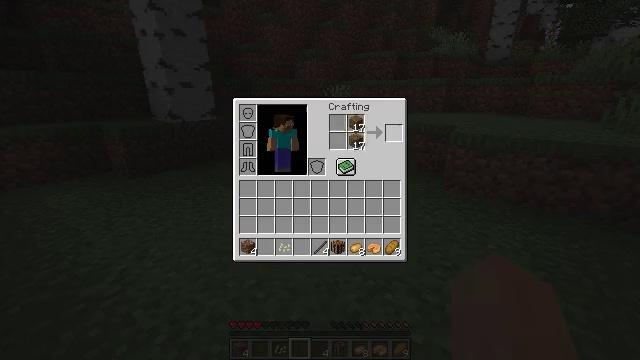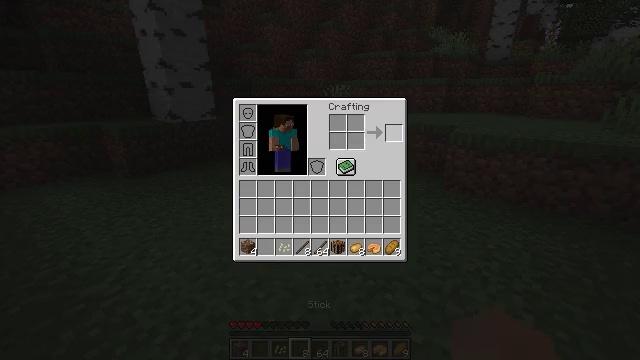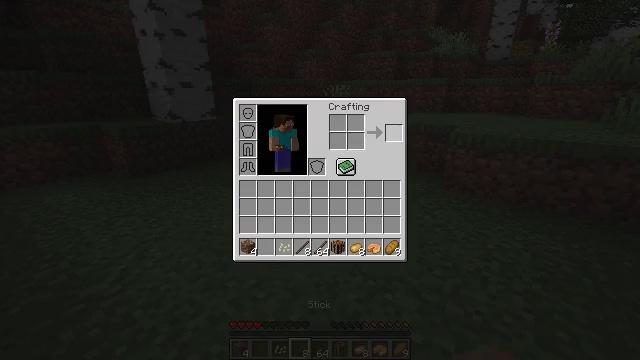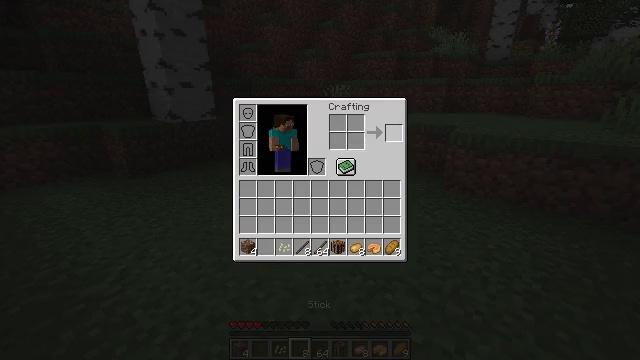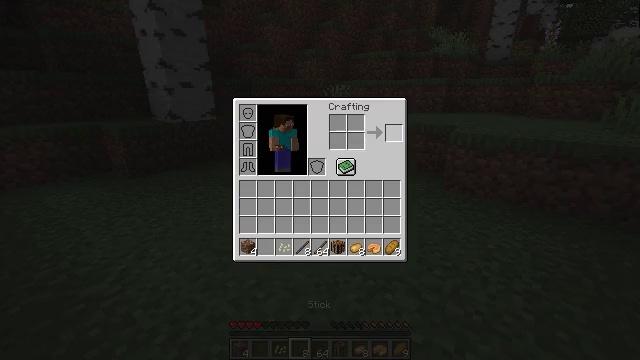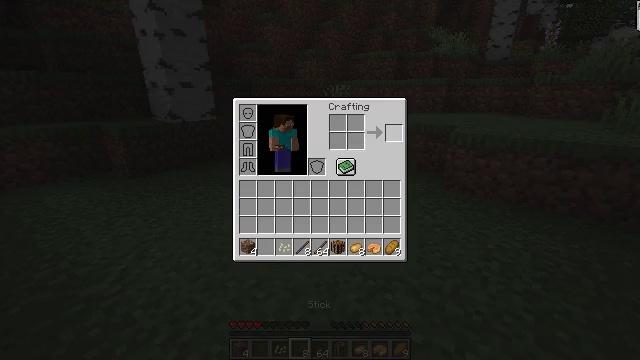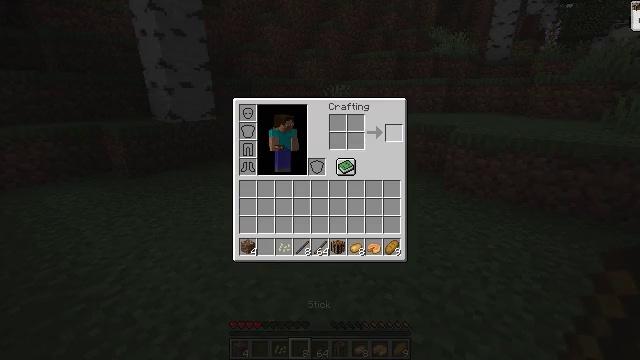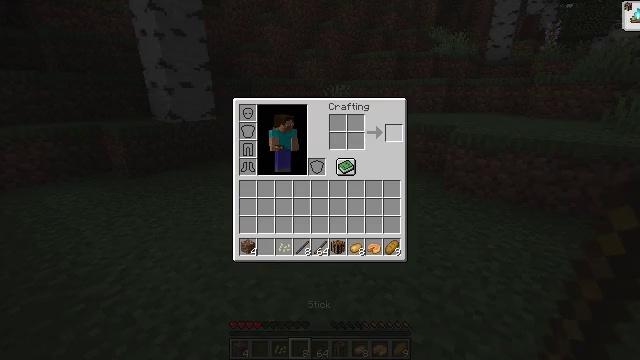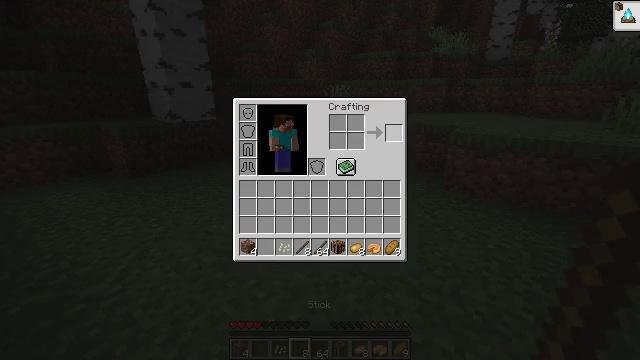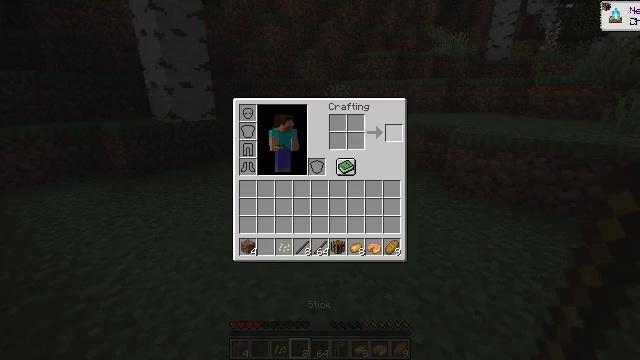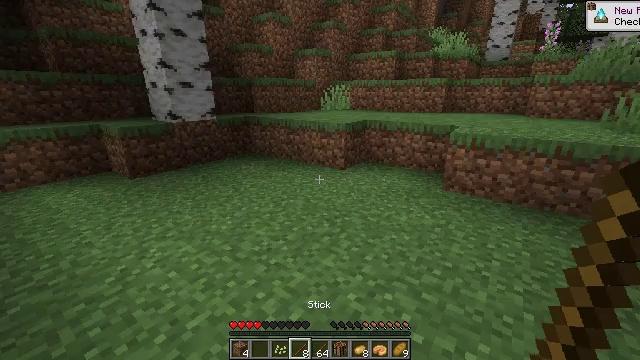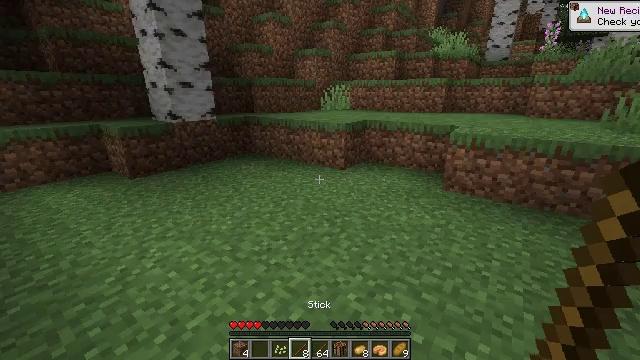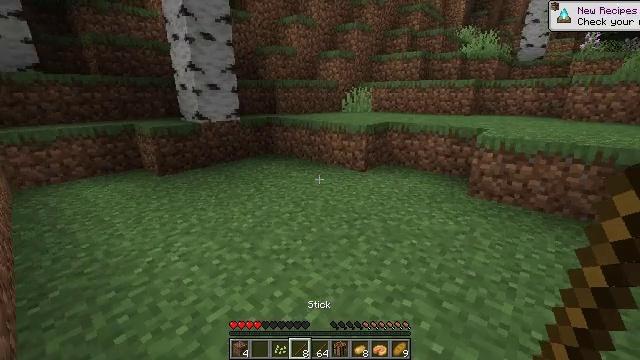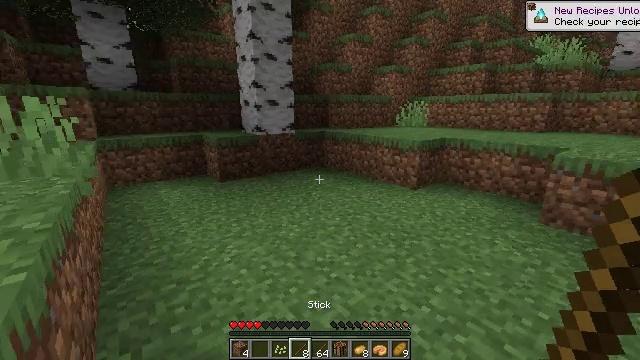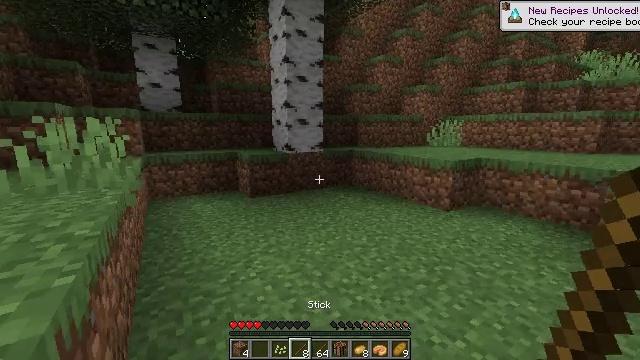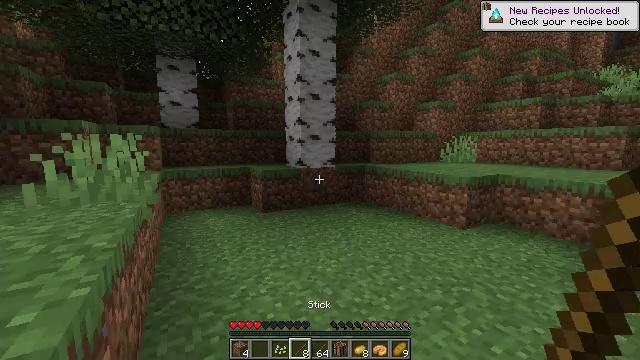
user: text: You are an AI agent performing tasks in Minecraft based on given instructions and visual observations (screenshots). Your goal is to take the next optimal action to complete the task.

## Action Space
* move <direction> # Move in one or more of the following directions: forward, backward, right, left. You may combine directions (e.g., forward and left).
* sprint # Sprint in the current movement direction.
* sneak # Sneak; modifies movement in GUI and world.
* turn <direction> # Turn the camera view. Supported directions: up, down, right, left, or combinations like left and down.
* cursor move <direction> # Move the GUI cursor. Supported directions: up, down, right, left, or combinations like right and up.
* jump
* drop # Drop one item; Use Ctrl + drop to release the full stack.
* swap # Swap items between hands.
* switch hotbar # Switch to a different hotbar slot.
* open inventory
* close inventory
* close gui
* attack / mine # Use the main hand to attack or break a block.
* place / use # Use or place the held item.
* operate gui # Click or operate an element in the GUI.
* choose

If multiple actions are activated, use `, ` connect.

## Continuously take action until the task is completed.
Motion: motion action
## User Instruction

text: Use your axe to get birch logs.
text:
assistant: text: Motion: open gui
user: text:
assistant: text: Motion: no_op
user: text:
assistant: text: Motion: no_op
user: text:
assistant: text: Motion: no_op
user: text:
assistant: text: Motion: no_op
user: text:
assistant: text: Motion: no_op
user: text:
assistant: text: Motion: no_op
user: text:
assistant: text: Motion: no_op
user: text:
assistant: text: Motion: no_op
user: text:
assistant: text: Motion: no_op
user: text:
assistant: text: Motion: close gui
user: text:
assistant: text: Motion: turn left
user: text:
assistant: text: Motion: turn left and up
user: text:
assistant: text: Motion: turn left and up
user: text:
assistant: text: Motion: turn left and up
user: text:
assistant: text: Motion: turn up
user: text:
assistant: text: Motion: move forward
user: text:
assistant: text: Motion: move forward
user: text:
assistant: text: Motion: move forward, turn up
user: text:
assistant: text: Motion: move forward, turn up
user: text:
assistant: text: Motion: move forward, turn up
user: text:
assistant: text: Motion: move forward, turn up
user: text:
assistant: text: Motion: move forward, turn up
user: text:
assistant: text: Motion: move forward, turn up
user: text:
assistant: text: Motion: move forward, turn left and up
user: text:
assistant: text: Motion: move forward, turn left and up
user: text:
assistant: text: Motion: move forward and move left
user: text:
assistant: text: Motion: move forward and move left
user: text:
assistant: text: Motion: move forward and move left
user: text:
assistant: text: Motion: move forward and move left